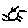
Label: sun